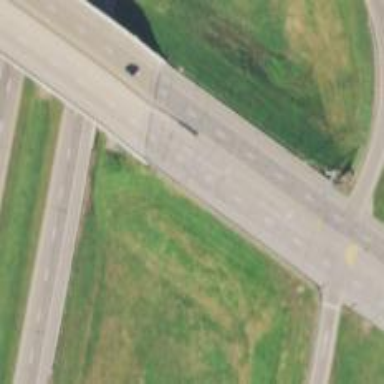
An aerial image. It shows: This image shows trunk highway that functions as expressway.